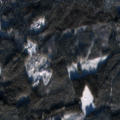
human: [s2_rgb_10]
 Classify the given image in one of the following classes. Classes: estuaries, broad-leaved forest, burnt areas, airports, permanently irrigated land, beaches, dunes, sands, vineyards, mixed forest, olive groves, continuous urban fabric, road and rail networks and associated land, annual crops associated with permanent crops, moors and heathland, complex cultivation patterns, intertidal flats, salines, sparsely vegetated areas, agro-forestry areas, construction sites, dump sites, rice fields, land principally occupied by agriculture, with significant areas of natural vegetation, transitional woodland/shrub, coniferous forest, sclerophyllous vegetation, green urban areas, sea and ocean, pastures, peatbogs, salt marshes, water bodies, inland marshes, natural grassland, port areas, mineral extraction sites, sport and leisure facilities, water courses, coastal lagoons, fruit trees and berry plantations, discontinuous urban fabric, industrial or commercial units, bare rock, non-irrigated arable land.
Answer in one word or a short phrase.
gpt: broad-leaved forest, coniferous forest, mixed forest